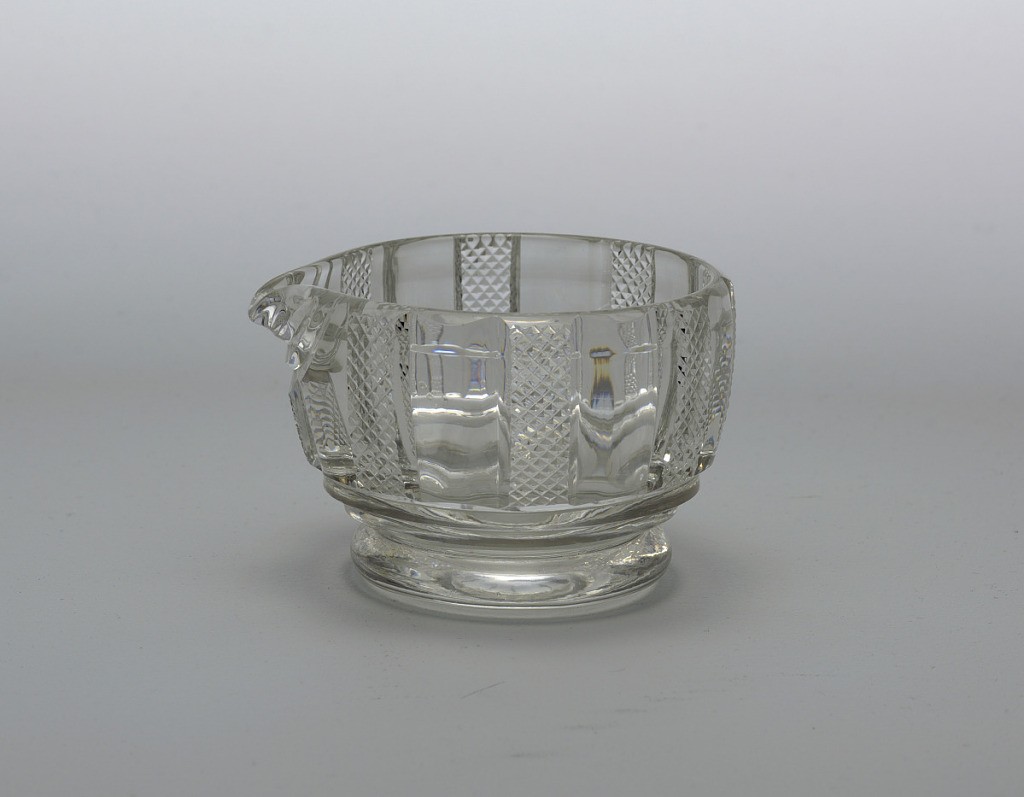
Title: salt
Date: ca. 1810–20
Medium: glass
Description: Round bowl with a pouring lip, cut with vertical pillar flutes alternating with small diamonds, 2 prismatic bands below, a short round foot, ground pontil mark bottom.